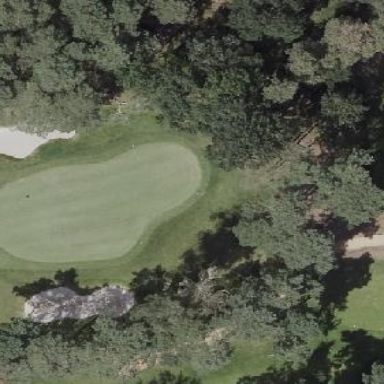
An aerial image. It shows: Golf green.